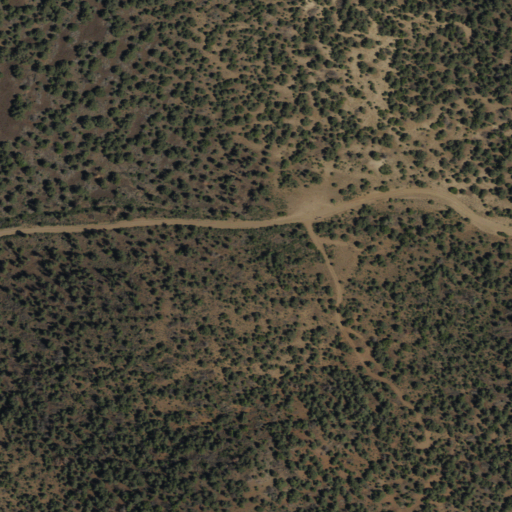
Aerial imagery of gap in Nevada named Sunrise Pass containing evergreen forest and shrub